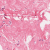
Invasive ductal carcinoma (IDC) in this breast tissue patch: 0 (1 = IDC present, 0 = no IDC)